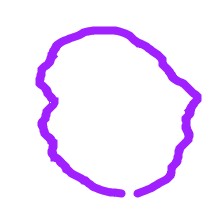
Shape: circle